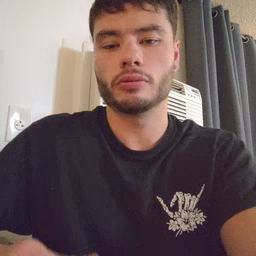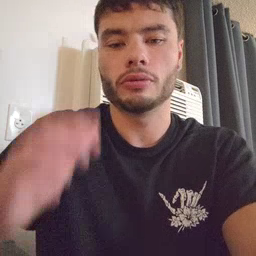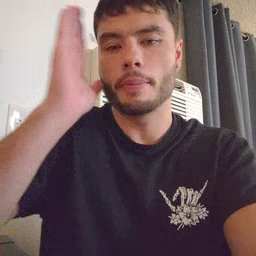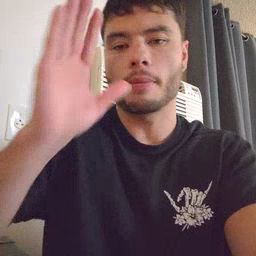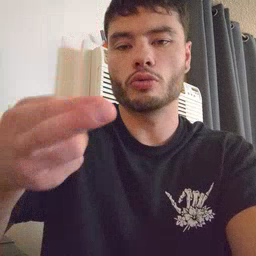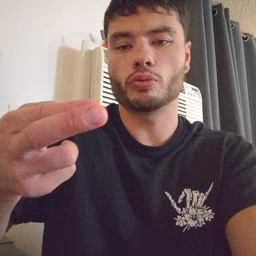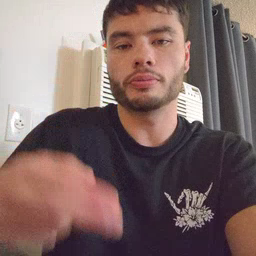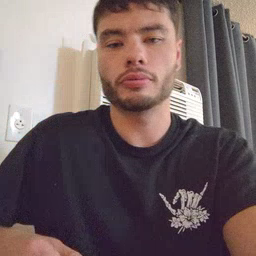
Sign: bedroom